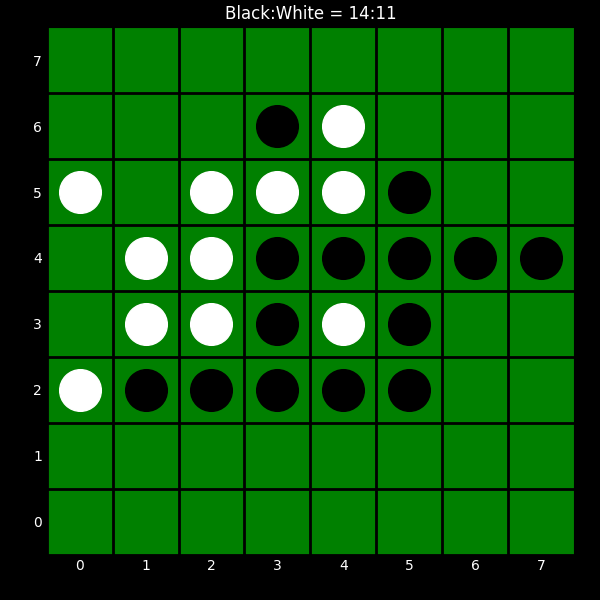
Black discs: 14
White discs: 11